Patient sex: M
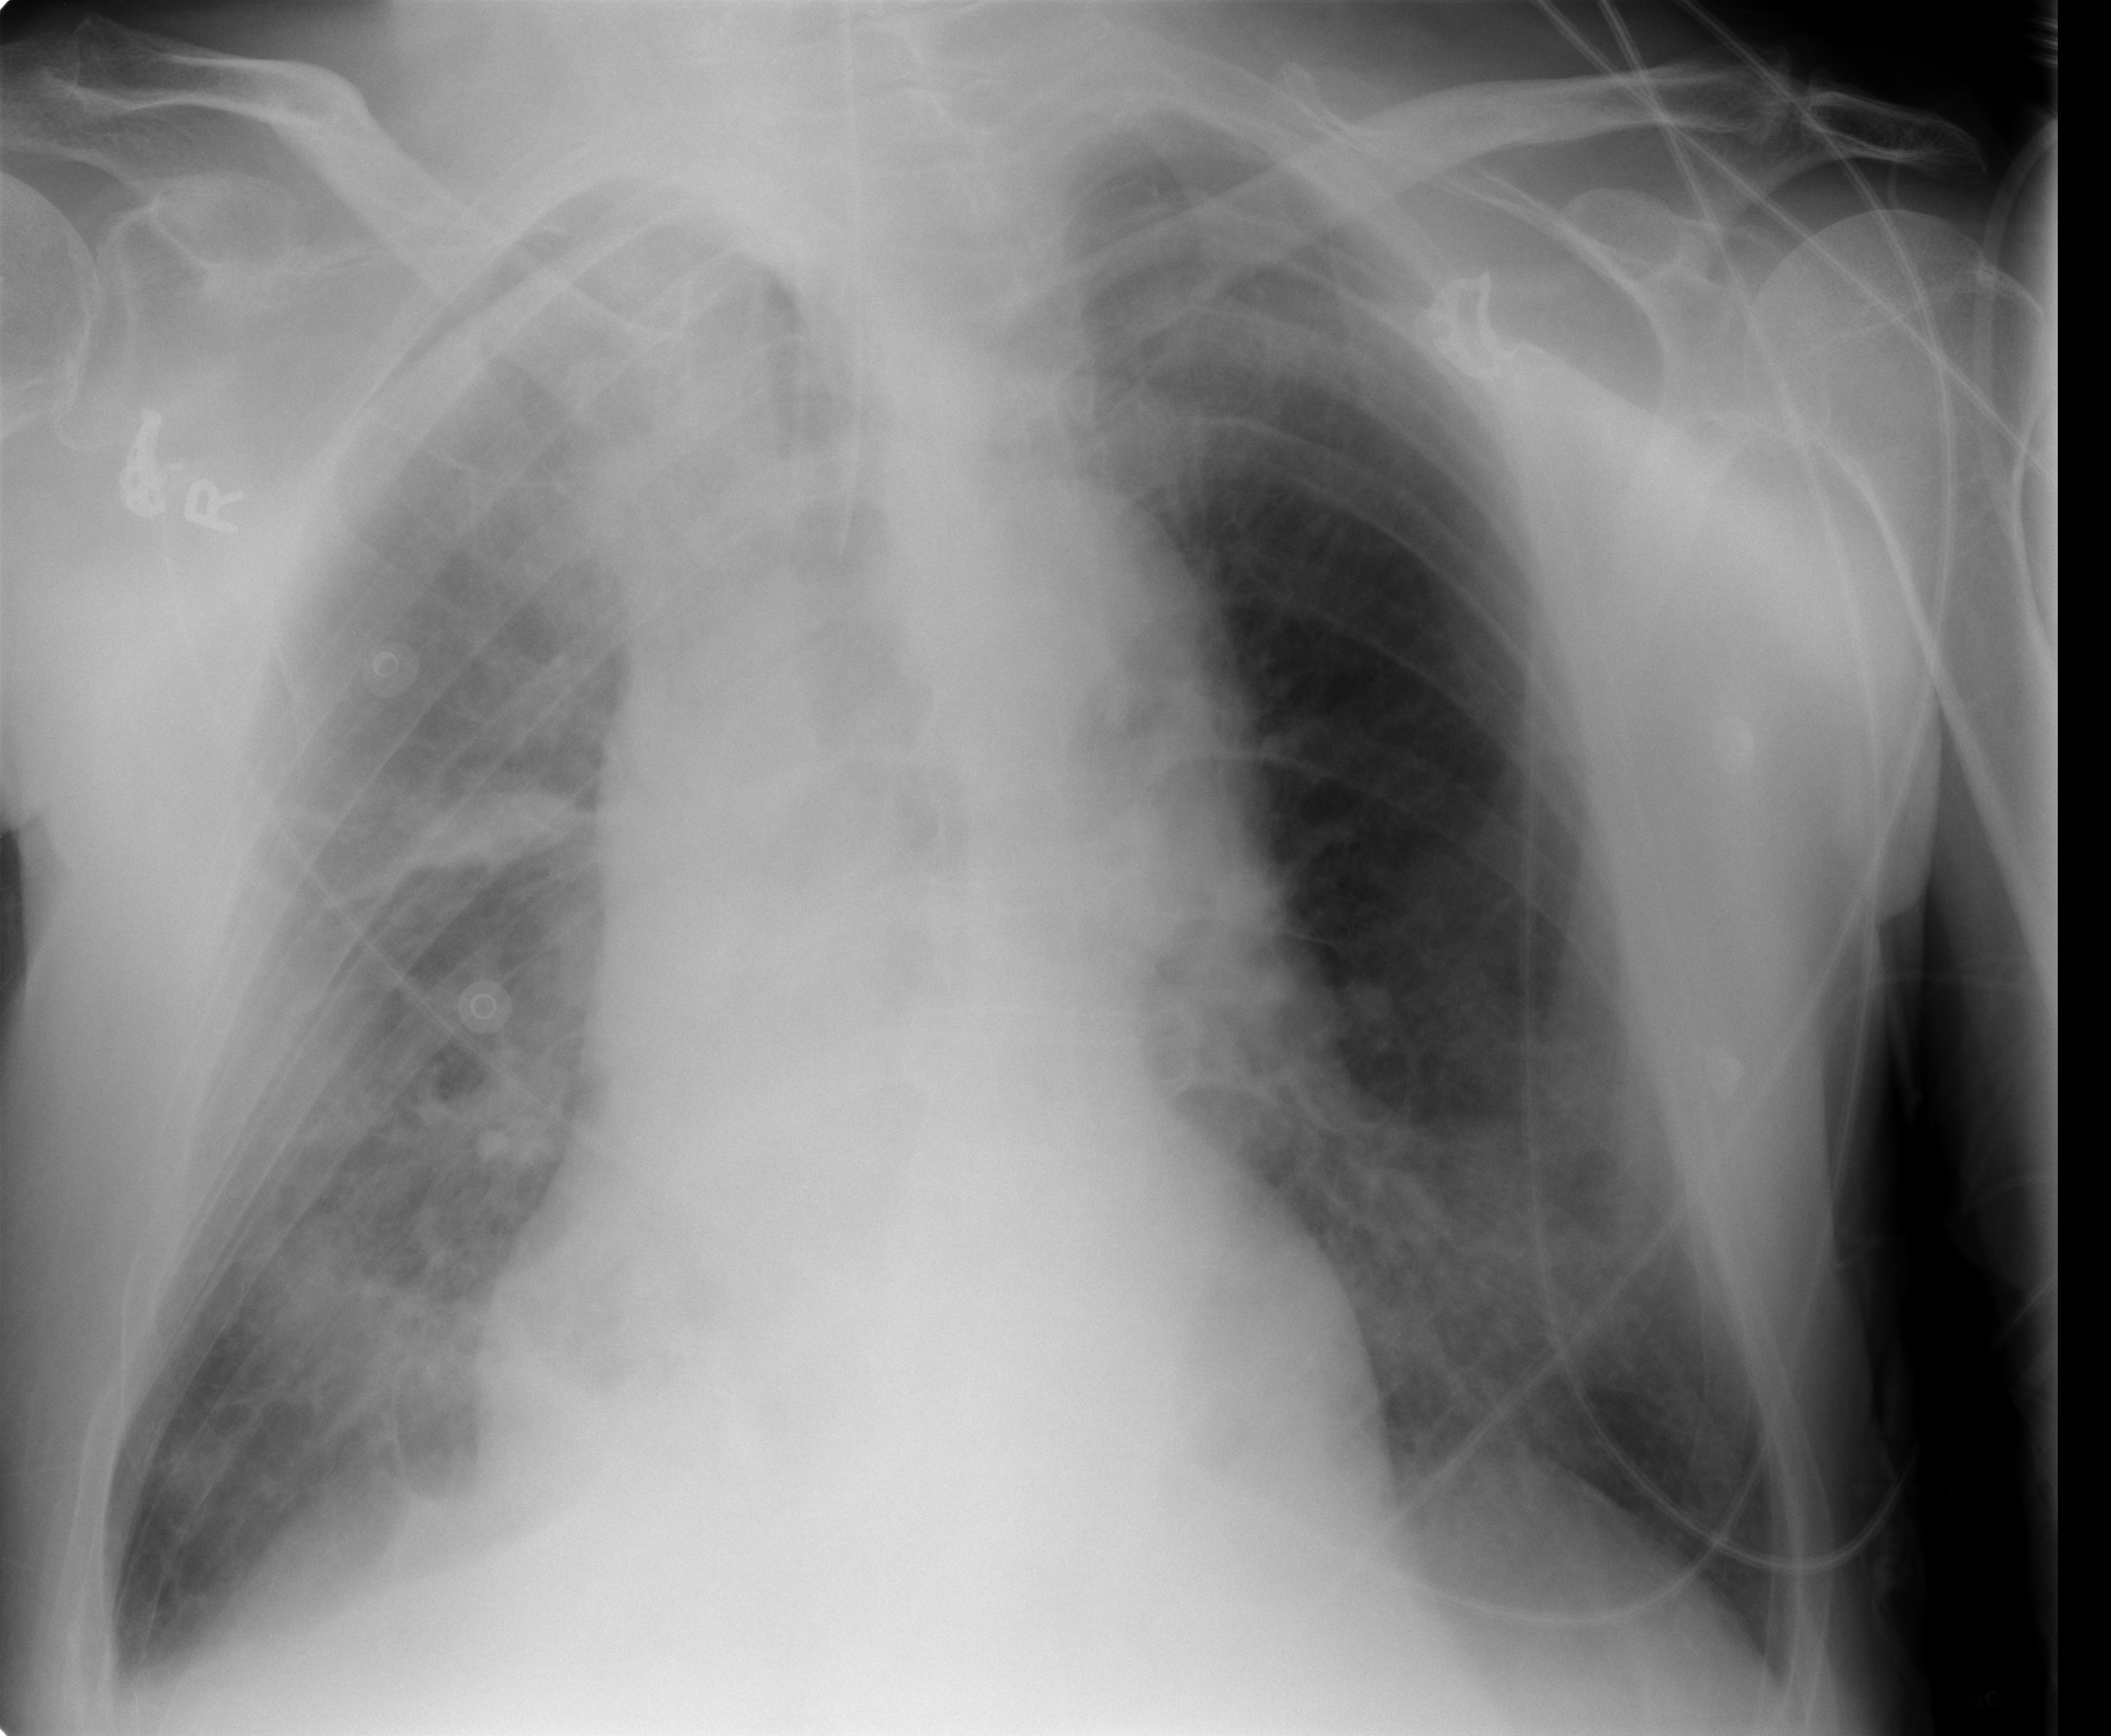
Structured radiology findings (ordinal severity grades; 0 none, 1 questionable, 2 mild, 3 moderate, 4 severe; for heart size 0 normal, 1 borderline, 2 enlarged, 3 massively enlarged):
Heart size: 1
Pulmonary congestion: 2
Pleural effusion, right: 2
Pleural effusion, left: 0
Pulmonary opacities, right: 2
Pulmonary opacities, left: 2
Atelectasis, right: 2
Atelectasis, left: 2